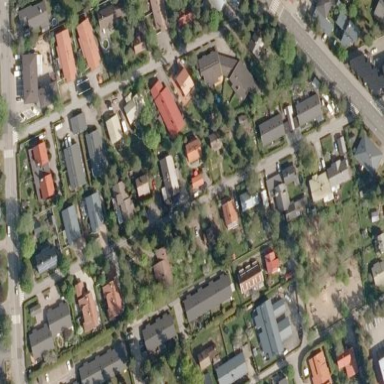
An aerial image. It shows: Residential area.